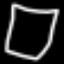
Label: square